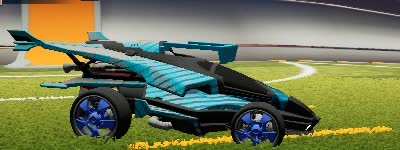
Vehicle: aftershock